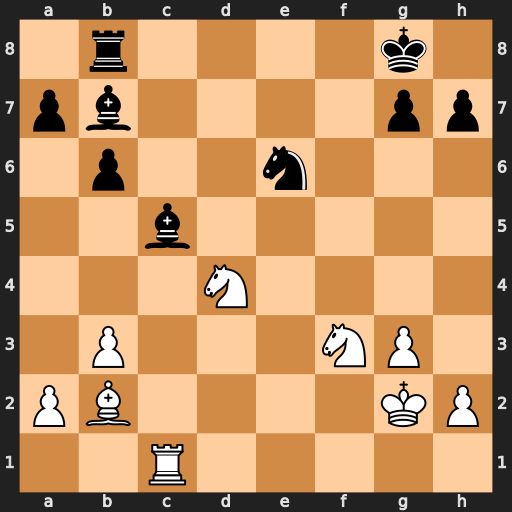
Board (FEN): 1r4k1/pb4pp/1p2n3/2b5/3N4/1P3NP1/PB4KP/2R5
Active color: w
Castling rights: -
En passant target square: -
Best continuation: Nxe6 Re8 Nxc5 Re2+ Kf1